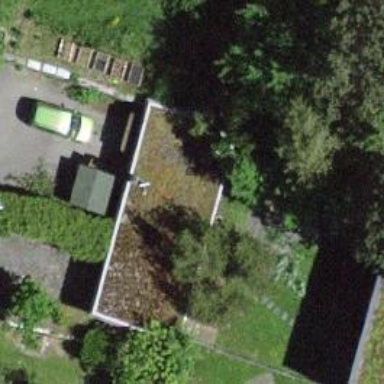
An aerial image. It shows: Garage.